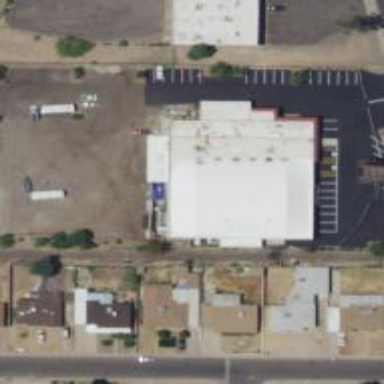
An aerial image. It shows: Commercial building.